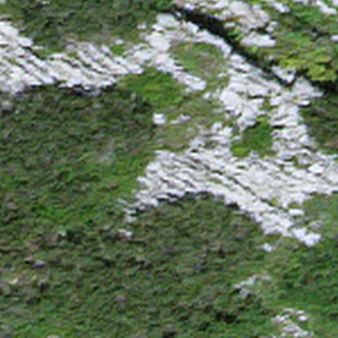
Label: other